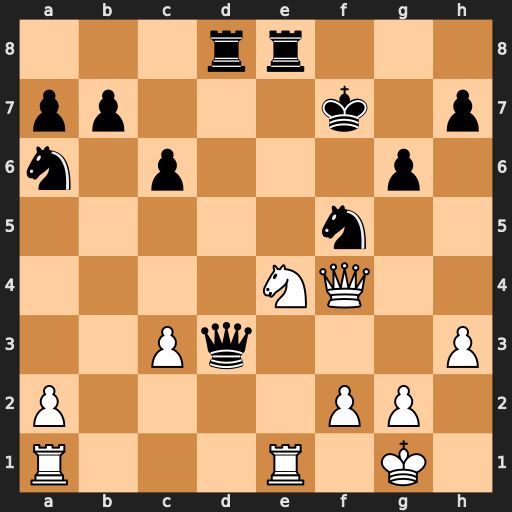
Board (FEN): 3rr3/pp3k1p/n1p3p1/5n2/4NQ2/2Pq3P/P4PP1/R3R1K1
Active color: w
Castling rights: -
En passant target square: -
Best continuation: g4 Rxe4 Rxe4 Nc5 Re3